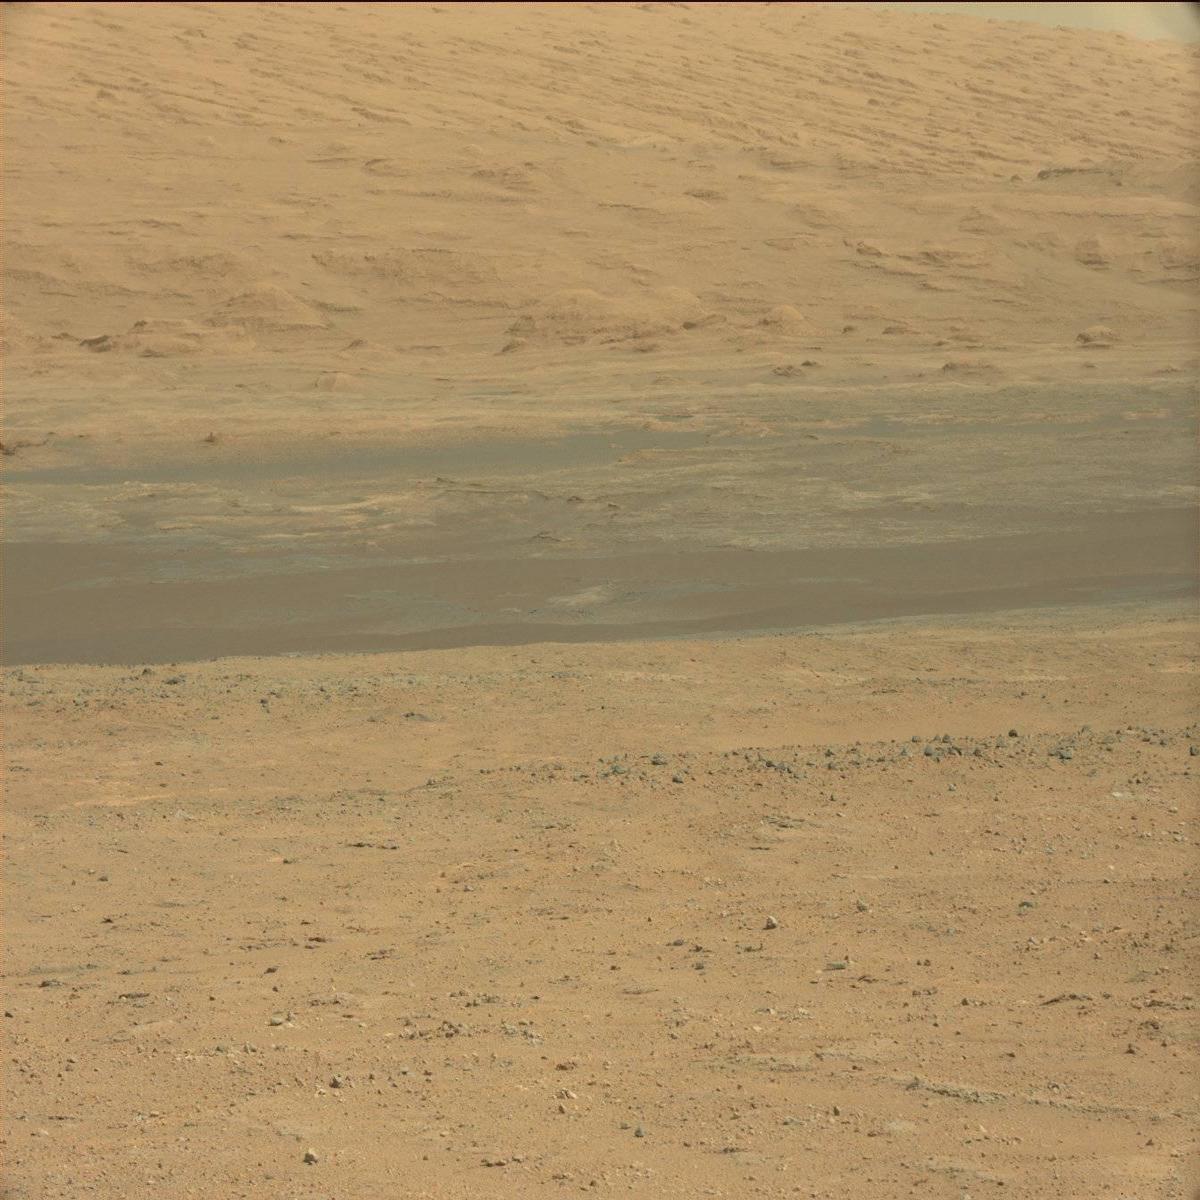
Terrain classes present: Bedrock, Ridge, Sand / Soil, Sky